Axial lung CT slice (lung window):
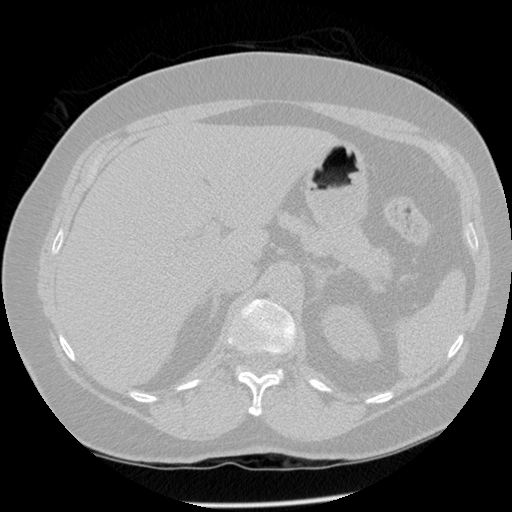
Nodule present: no